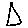
Label: triangle